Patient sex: F
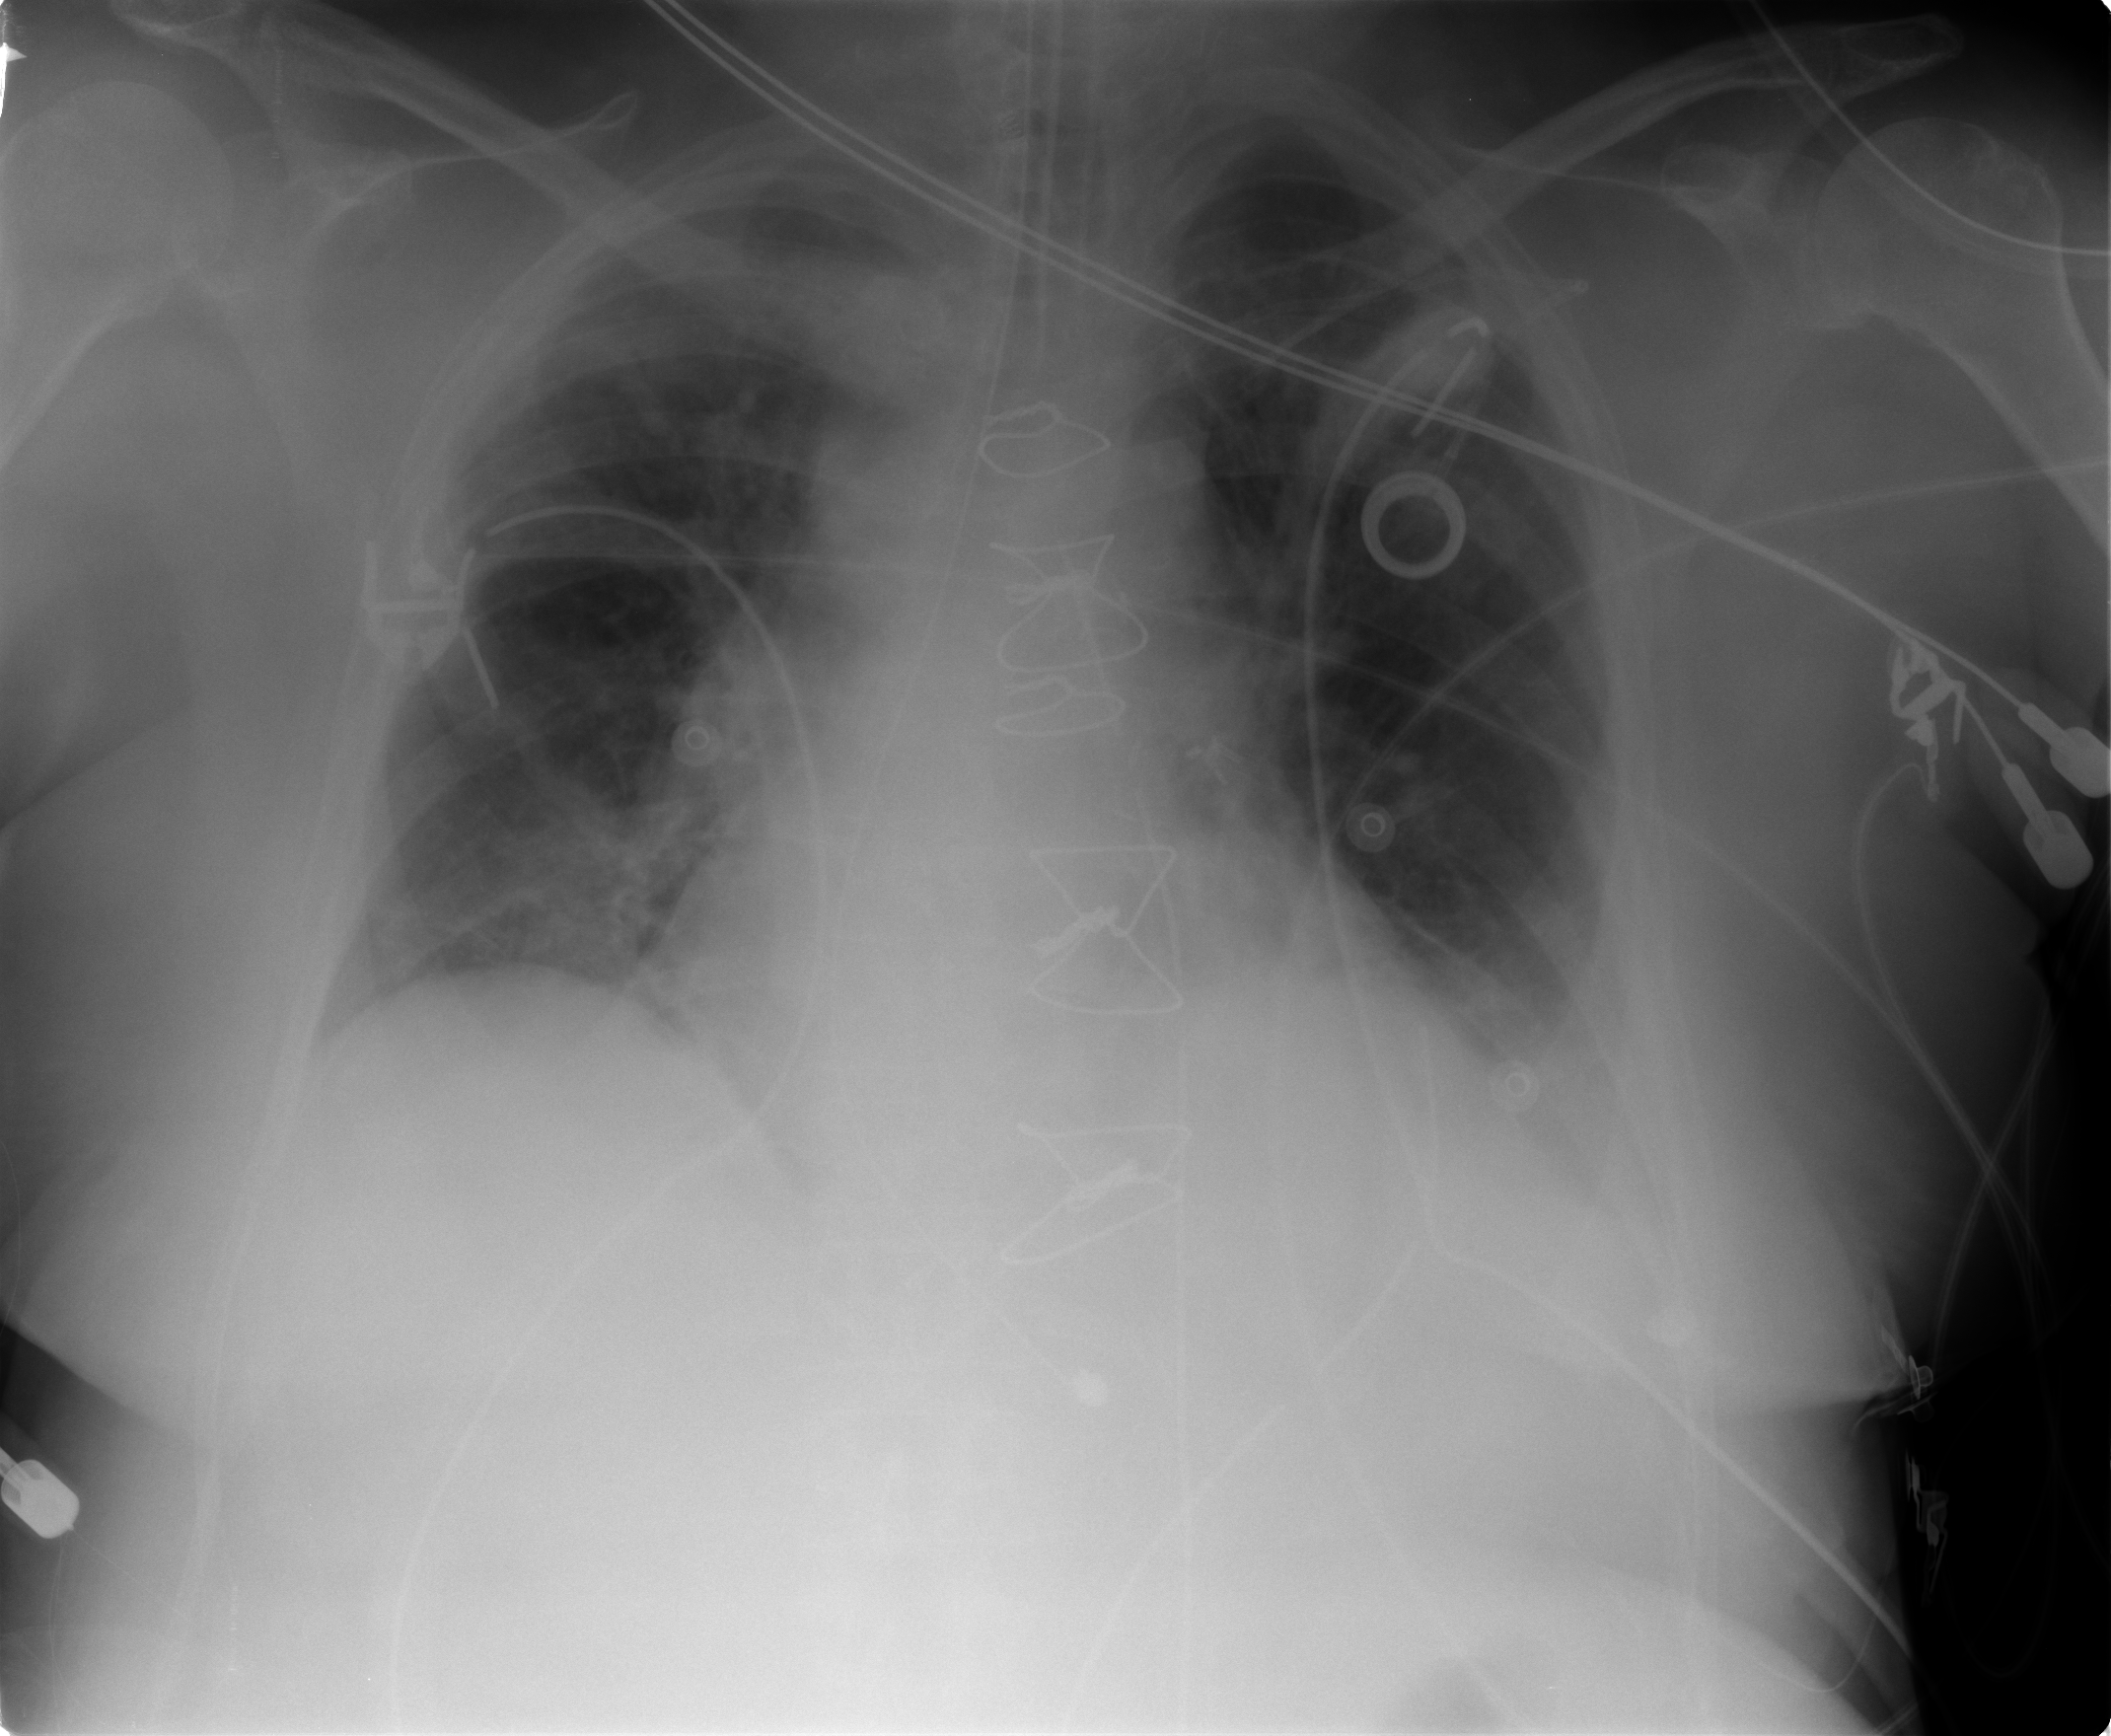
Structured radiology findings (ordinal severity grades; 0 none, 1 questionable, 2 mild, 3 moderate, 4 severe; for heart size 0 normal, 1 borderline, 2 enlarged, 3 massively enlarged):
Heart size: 2
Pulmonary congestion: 2
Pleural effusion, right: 1
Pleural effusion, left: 2
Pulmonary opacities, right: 2
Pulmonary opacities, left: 1
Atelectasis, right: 2
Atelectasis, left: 2